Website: home-depot
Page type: payment
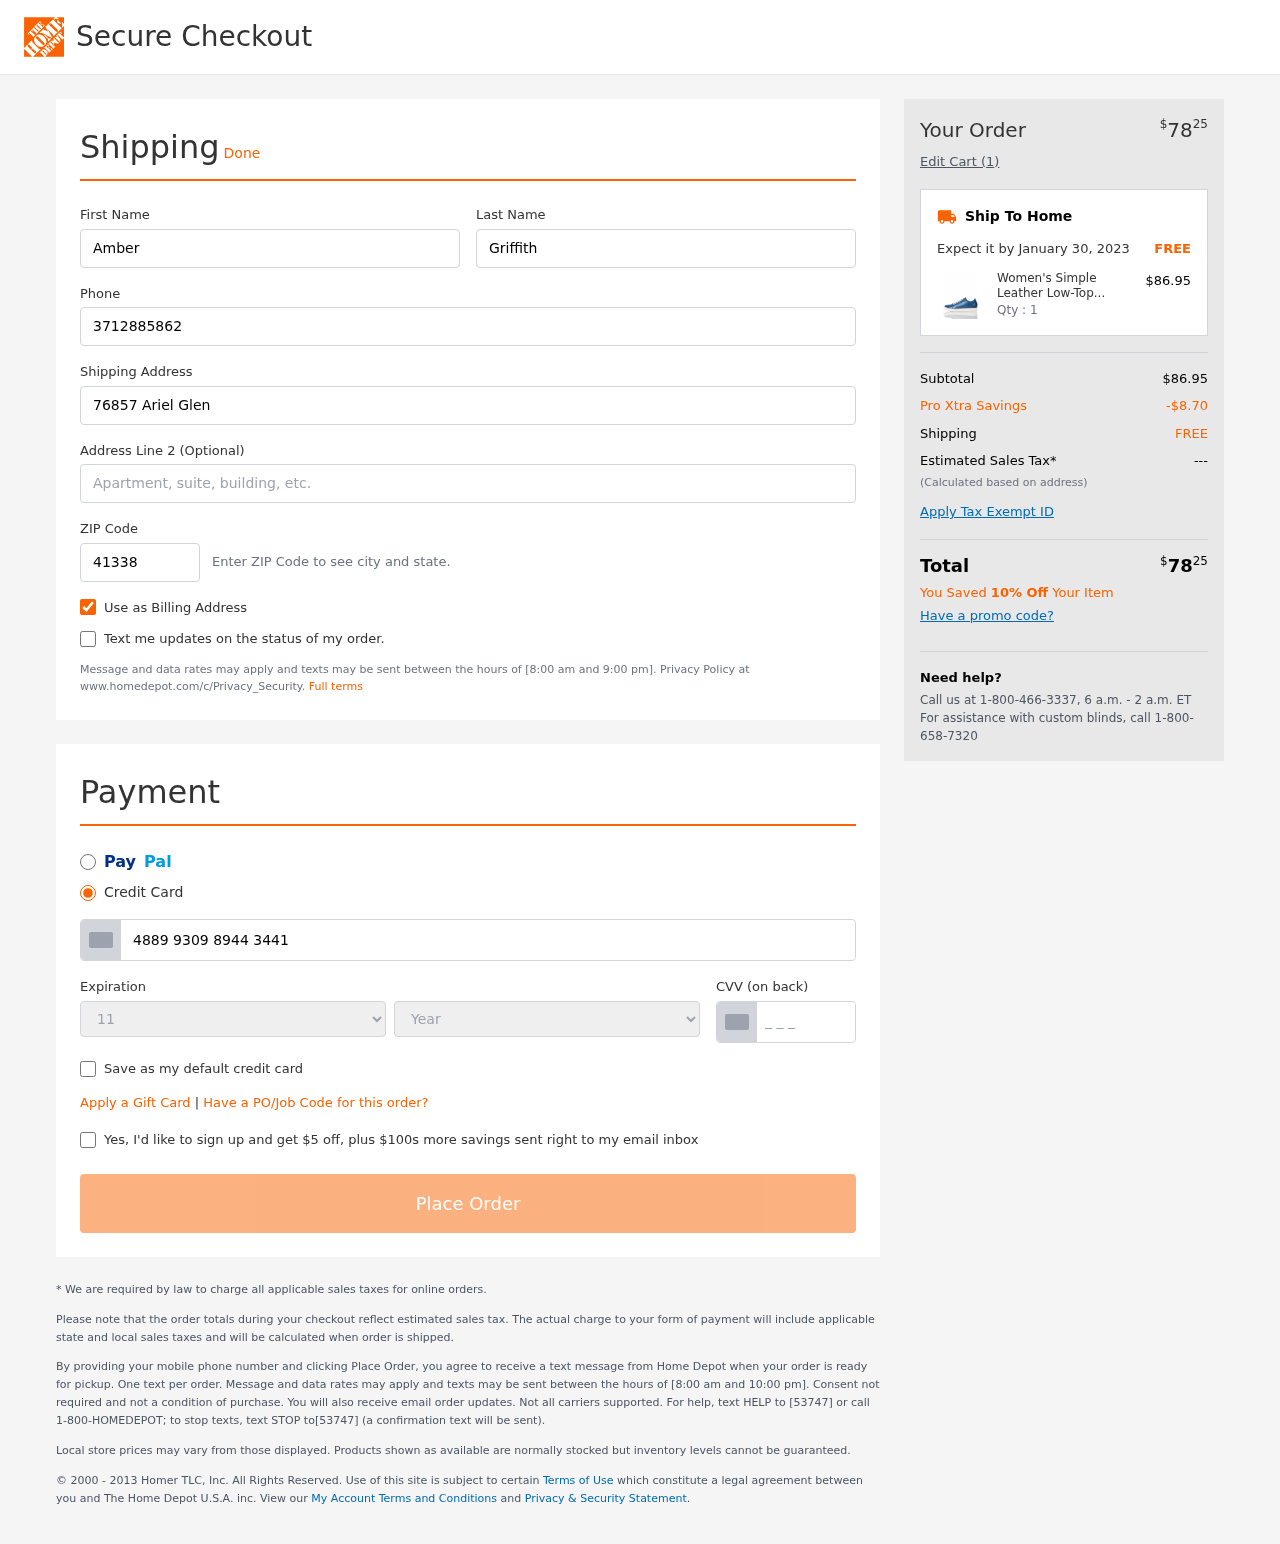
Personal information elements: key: PII_CARD_CVV
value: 631
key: PII_CARD_EXPIRY_MONTH
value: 11
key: PII_CARD_EXPIRY_YEAR
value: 27
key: PII_CARD_NUMBER
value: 4889 9309 8944 3441
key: PII_FIRSTNAME
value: Amber
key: PII_LASTNAME
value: Griffith
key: PII_PHONE
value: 3712885862
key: PII_POSTCODE
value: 41338
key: PII_STREET
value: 76857 Ariel Glen
Product elements: key: PRODUCT1_NAME
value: Women's Simple Leather Low-Top Sneakers, Light Blue, 10.5 US
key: PRODUCT1_PRICE
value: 86.95
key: PRODUCT1_QUANTITY
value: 1
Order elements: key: ORDER_TOTAL
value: $7825
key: ORDER_NUM_ITEMS
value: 1
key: ORDER_DELIVERY_DATE
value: January 30, 2023
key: ORDER_SUBTOTAL
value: $86.95
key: ORDER_DISCOUNT
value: -$8.70
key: ORDER_SHIPPING_COST
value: FREE